Field crop: tomato
Growth stage: 1
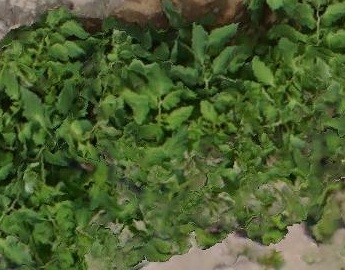
Species: tomato